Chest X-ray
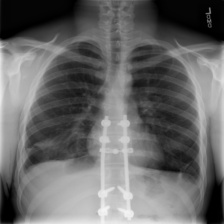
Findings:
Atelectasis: positive
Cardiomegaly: negative
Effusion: negative
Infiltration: negative
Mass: negative
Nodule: negative
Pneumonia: negative
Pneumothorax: negative
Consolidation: negative
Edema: negative
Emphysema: negative
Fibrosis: negative
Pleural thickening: negative
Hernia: negative